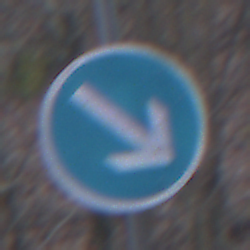
Verkehrszeichen: VorgeschriebeneVorbeifahrtRechts
Umgebung: Outdoor, Nature
Tageszeit: MorningAfternoon
Wetter: Overcast
Licht: Natural
Jahreszeit: Winter
Kontrast: LowContrast